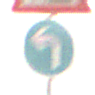
Verkehrszeichen: VorgeschriebeneFahrtrichtungLinks
Zusatzzeichen oben: Arbeitsstelle
Umgebung: Outdoor, Nature
Tageszeit: SunriseSunset
Wetter: PartlyCloudy
Licht: Natural
Jahreszeit: NotSpecified
Kontrast: MediumContrast